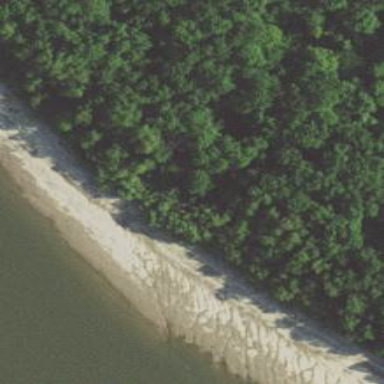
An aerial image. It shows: Scenic beach with natural beauty.